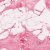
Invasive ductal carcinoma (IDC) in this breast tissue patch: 0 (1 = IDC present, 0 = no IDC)